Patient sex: M
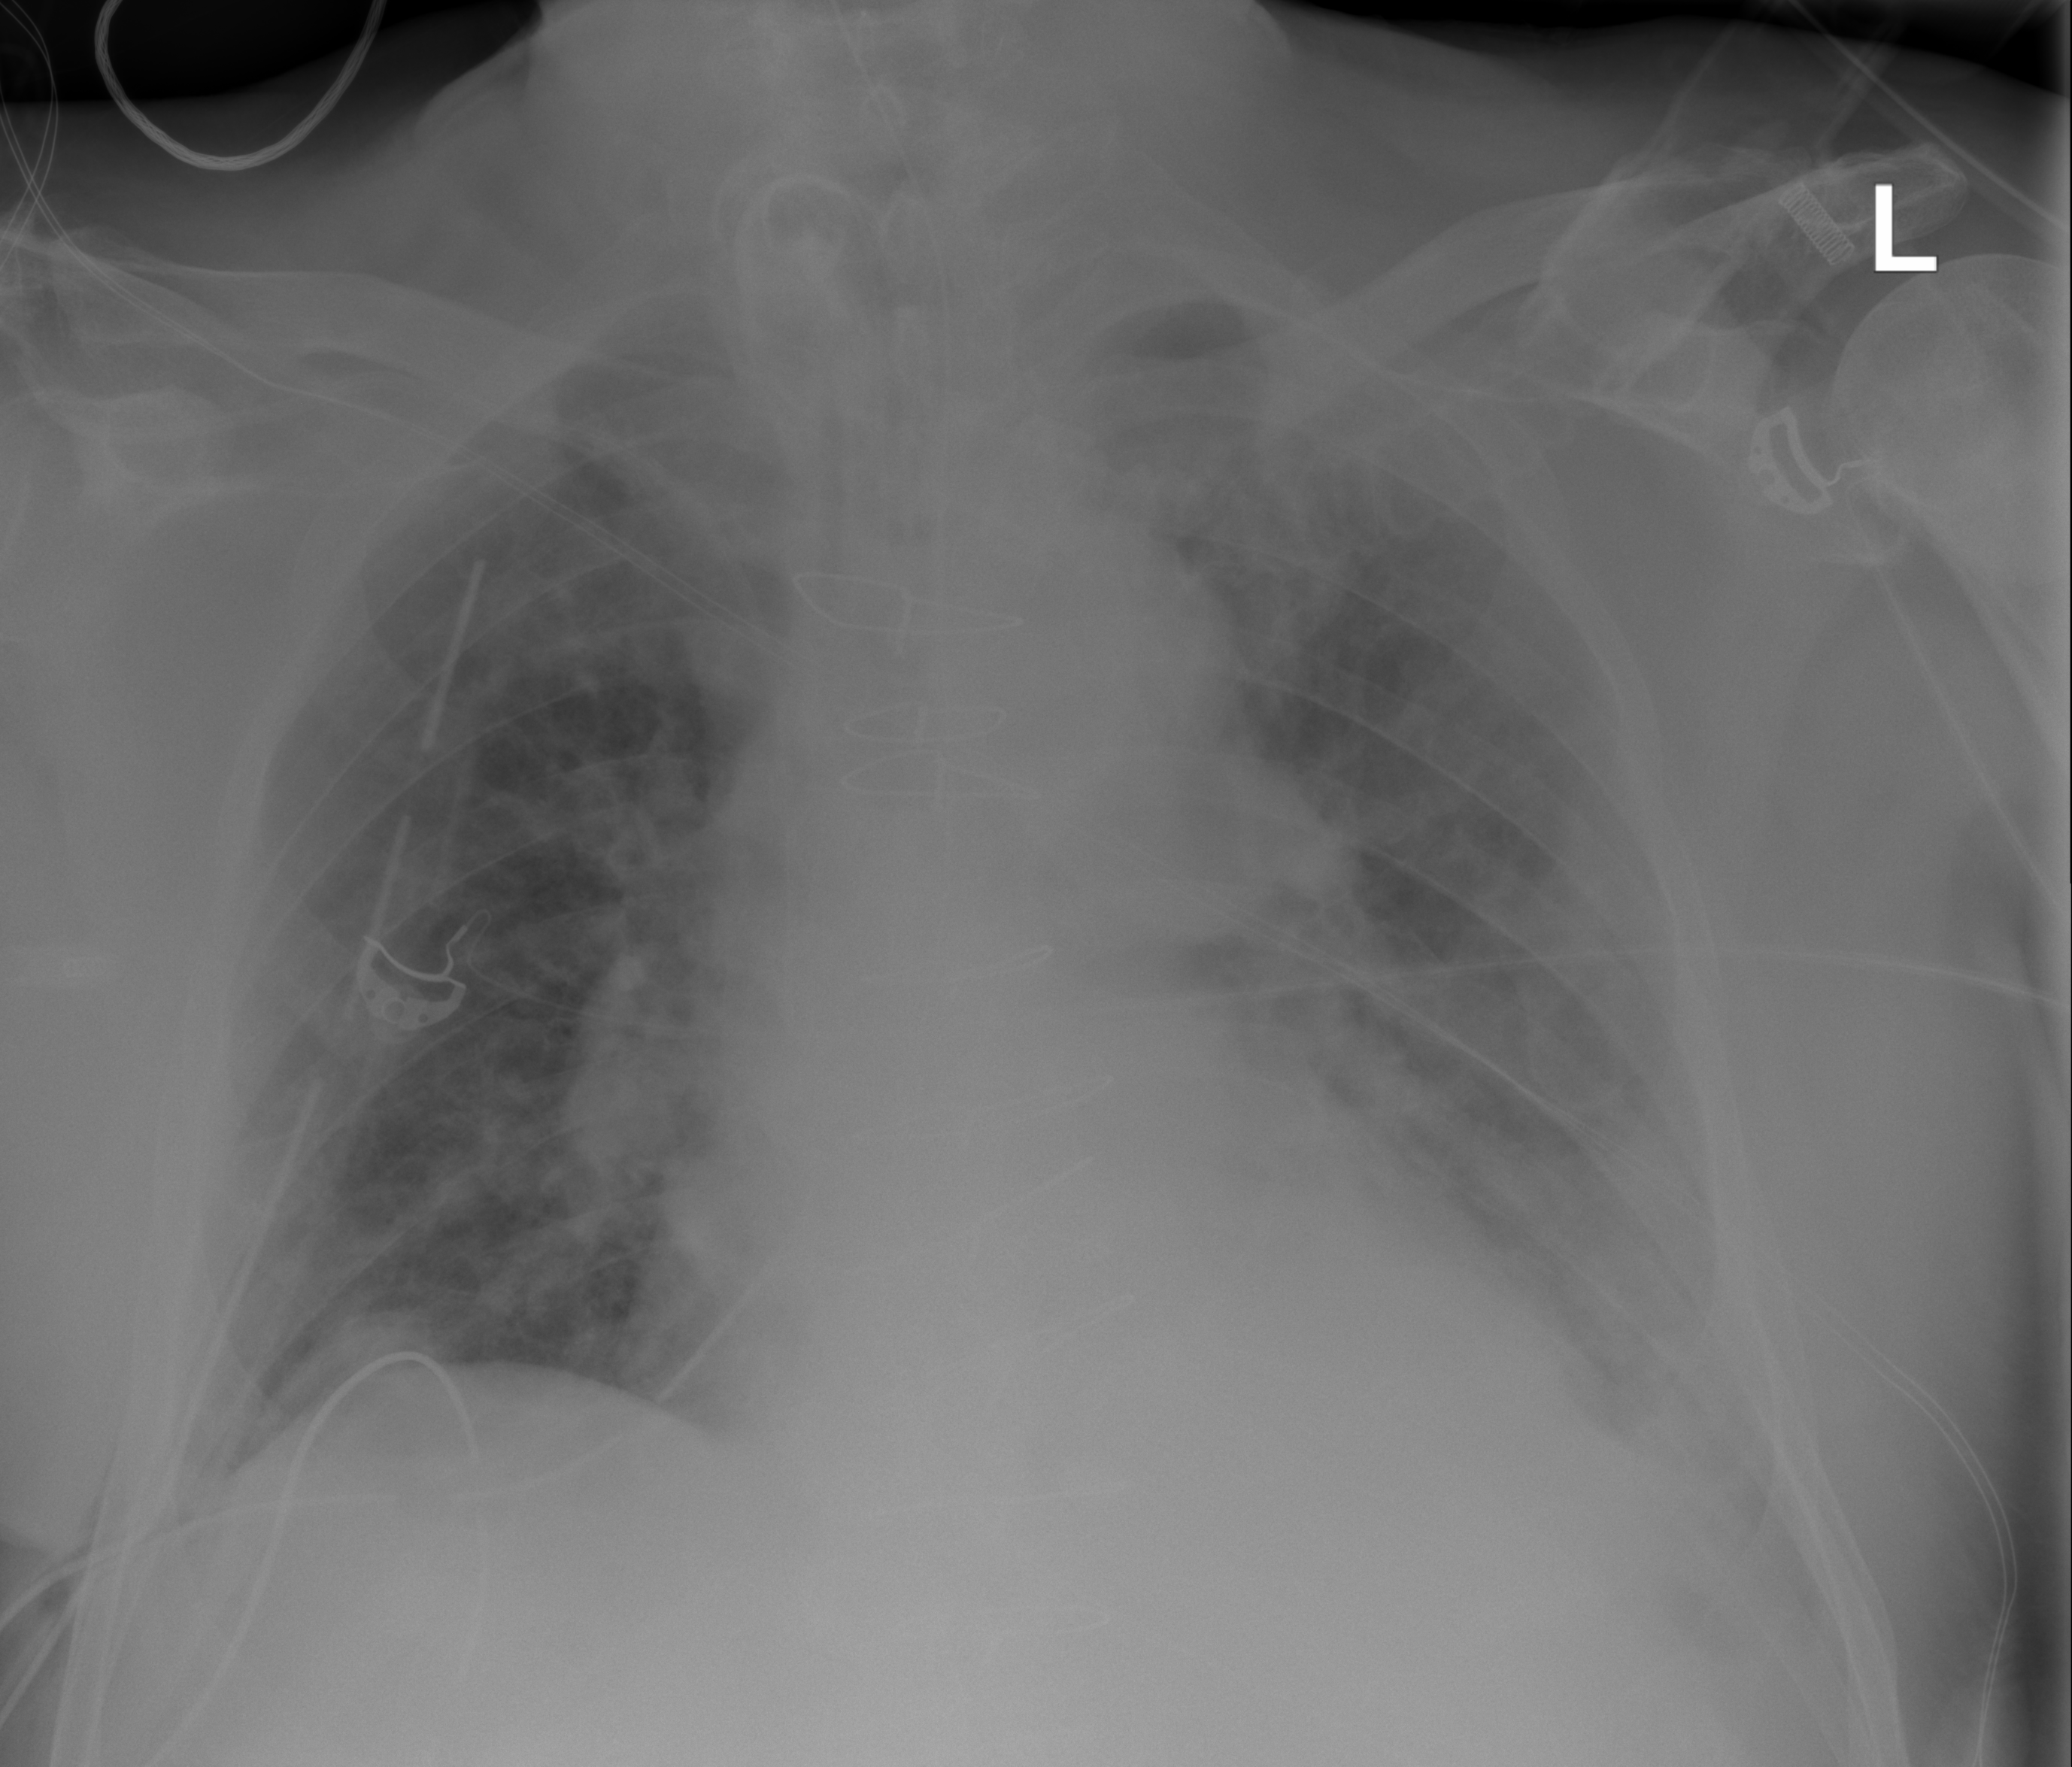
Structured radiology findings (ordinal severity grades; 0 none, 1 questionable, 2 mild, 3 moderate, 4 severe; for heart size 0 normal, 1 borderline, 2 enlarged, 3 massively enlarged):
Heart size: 2
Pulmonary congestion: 2
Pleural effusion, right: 0
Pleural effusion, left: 2
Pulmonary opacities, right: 2
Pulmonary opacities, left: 3
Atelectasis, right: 1
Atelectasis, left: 2